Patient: sex F, age 60
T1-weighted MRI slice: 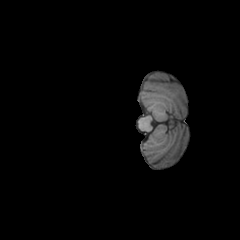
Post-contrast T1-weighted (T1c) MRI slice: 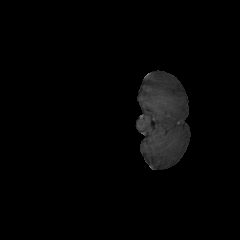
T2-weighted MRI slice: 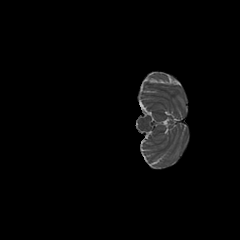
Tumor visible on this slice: no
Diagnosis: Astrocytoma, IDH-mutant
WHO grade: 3